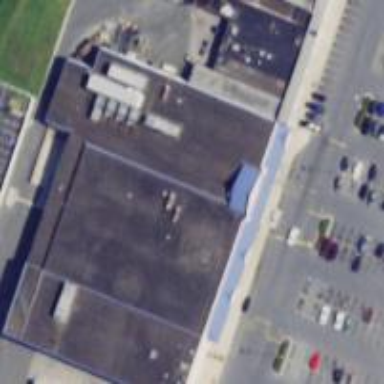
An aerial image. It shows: Supermarket.